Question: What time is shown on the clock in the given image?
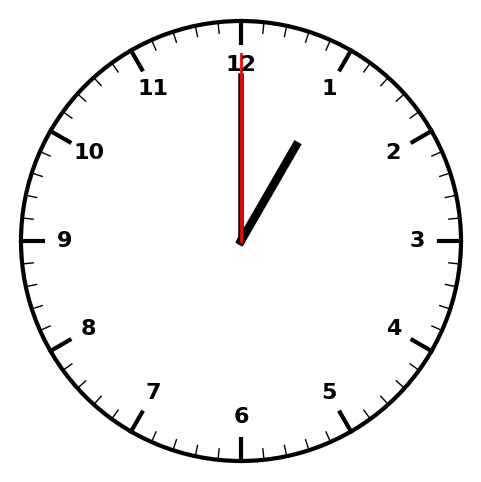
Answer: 01:00:00